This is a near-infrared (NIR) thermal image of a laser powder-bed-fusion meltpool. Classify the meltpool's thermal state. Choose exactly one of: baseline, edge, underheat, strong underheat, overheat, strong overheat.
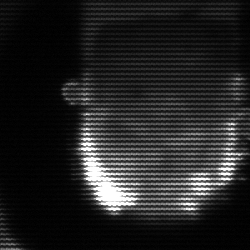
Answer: baseline